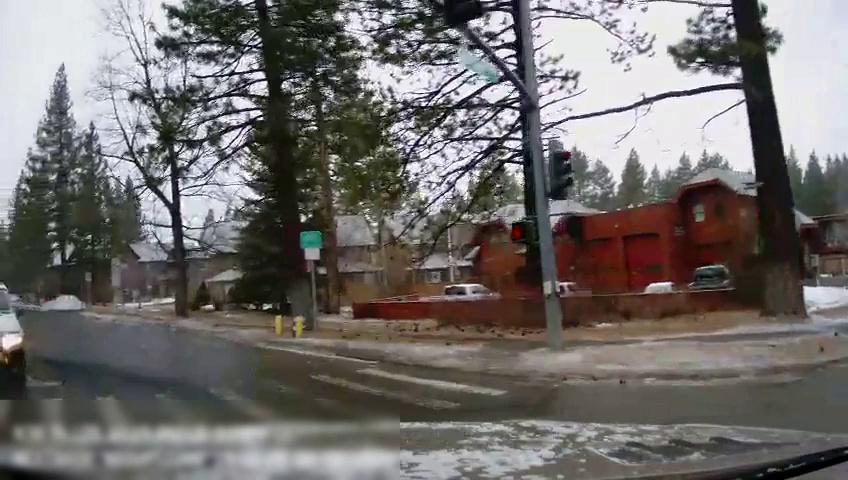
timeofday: Day
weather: Snowy
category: Drivable Space
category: Vehicles | Truck
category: Vehicles | Car
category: Vehicles | SUV
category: Vehicles | Truck
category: Vehicles | SUV
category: Traffic | Lights
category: Traffic | Signs
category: Traffic | Signs